This time-frequency spectrogram was computed from a bearing vibration snapshot; brighter regions carry more energy. What is the most likely bearing condition (normal, inner_race, outer_race, ball)?
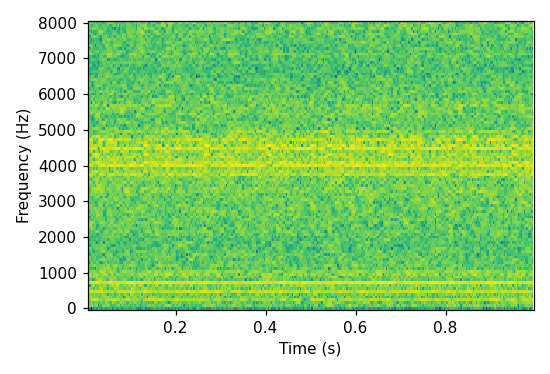
Answer: outer_race